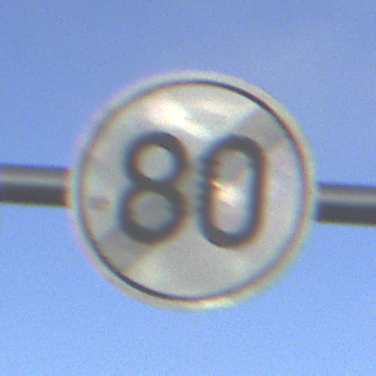
Verkehrszeichen: EndeGeschwindigkeit80
Umgebung: Outdoor, Nature
Tageszeit: SunriseSunset
Wetter: PartlyCloudy
Licht: Natural
Jahreszeit: NotSpecified
Kontrast: HighContrast